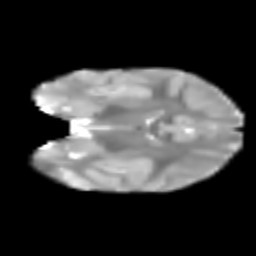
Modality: T2w
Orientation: coronal
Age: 6
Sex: male
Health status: healthy